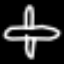
Label: airplane